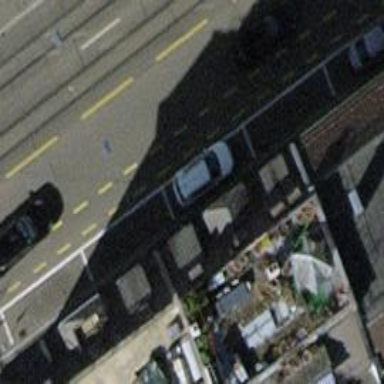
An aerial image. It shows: Parking lane for vehicles.